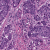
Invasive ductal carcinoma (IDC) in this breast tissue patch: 1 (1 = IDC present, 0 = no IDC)